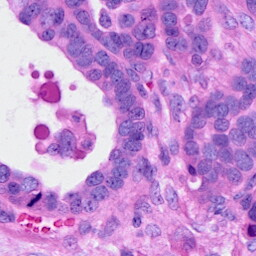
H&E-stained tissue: Ovarian